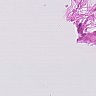
Metastatic tissue present: no